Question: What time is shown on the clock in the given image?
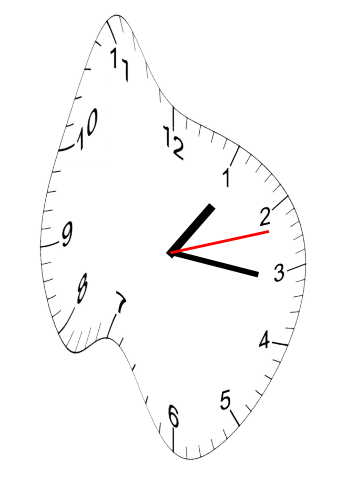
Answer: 01:16:12